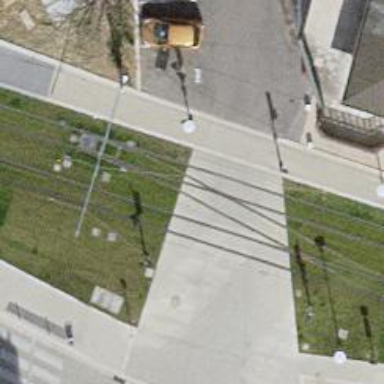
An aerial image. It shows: Tramway with electrified contact lines.